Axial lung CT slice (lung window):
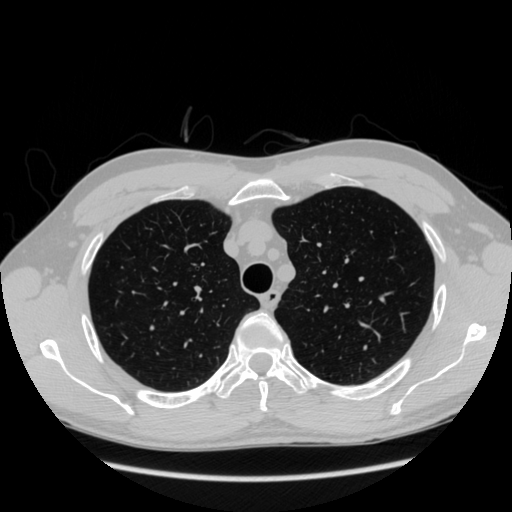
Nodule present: no